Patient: sex M, age 65
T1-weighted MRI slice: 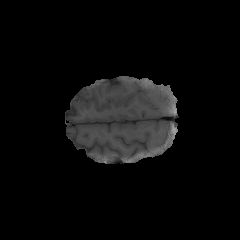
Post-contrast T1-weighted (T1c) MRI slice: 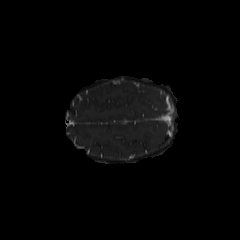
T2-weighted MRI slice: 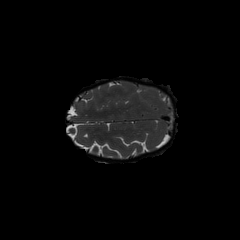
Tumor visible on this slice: no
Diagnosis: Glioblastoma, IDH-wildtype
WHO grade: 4